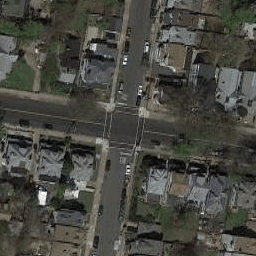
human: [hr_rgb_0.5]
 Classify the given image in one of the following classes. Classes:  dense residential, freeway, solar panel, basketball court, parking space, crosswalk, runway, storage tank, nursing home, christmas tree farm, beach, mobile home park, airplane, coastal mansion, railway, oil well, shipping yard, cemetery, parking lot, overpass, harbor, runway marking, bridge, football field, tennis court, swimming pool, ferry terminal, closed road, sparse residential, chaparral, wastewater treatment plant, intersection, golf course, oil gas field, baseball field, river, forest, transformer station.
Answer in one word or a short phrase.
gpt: intersection